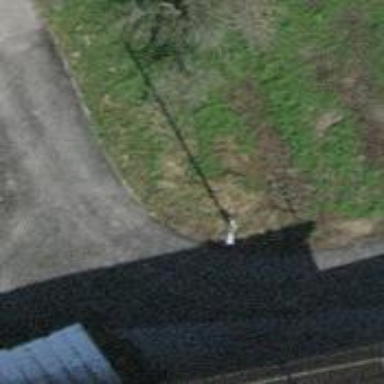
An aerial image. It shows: Power pole.